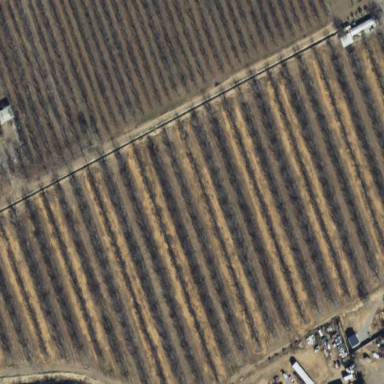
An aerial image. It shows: Orchard.